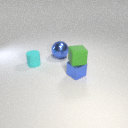
small cyan rubber cylinder behind small blue metal cube